Question: Is there a way to change the "layer" that 'UIImageView' objects are drawn in? Whenever I add an image view to a view controller it defaults to drawing the most recently added one on top of all the others. So if I decide to add a "background" image it is now a "foreground" image and blocks everything else.
There isn't anything in the IB options or in the 'UIImageView' class reference and I haven't been able to find anything here on SO. It's been a problem for a while and it's weird that I haven't seen anything about it before... I think it might just be my semantics coming from a delphi background.
Anyway, does anyone know about this issue / ICANHAZTEHCODEZ to fix it? Or is this just like the 'UIScrollView' problem and poorly supported by the development environment.
This happens when I try to use the editor to arrange the subviews.
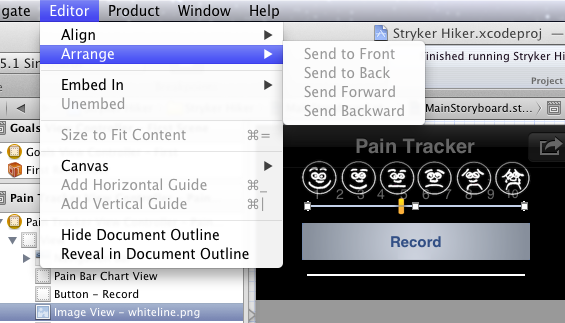
Answer: You can bring a SubView to Front or Send it background programmatically using
'''
[self.view bringSubviewToFront:yourImageView];
'''
and
'''
[self.view sendSubviewToBack:yourImageView];
'''
when 'self.view' must be the superview of your imageView
In IB, select a 'UIControl' and from top menu bar select Editor->arrage->send to front or back